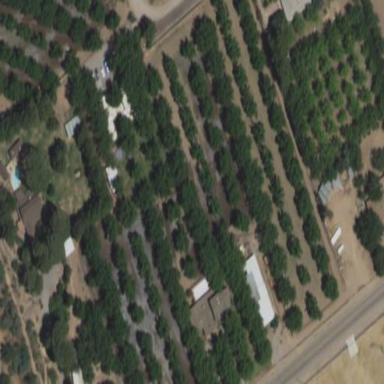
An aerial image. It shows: Orchard.